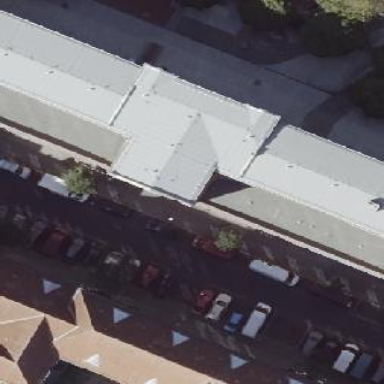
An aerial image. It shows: School building with gabled roof.